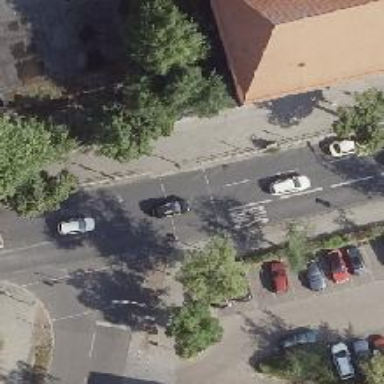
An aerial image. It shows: Crossing with traffic signals.